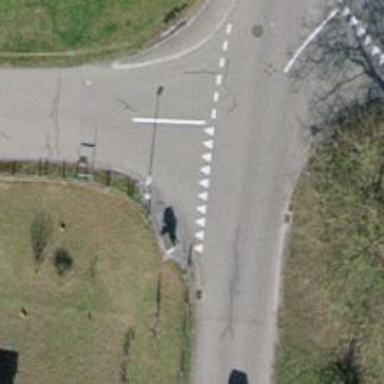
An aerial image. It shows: Street cabinet of man-made origin.